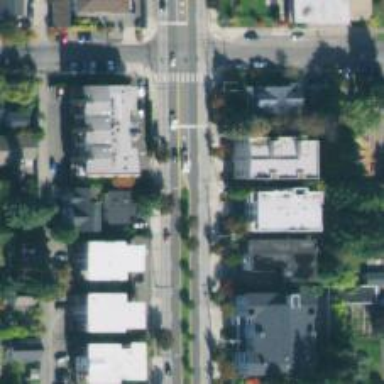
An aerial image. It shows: Secondary road with separate sidewalks.